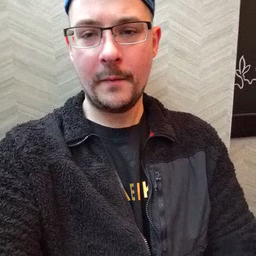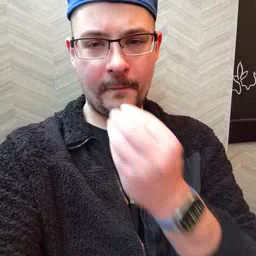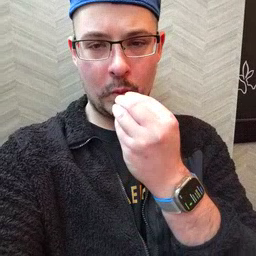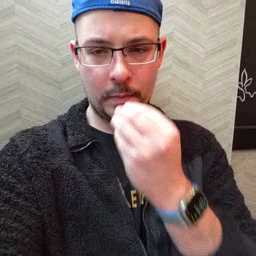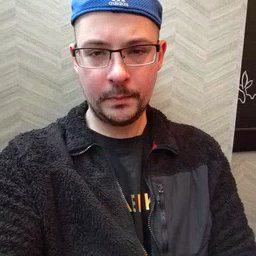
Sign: food